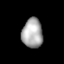
Tissue: lung
Cell type: Myeloid cells
Senescence score: 0.5895
Nuclear area (px): 602
Mean DAPI intensity: 167.568